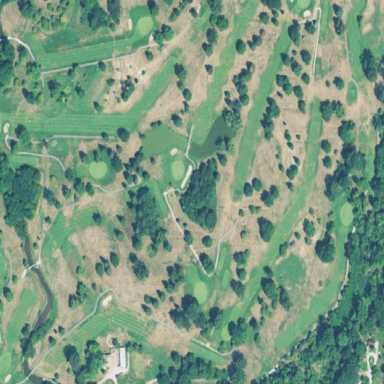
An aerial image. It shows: Golf course.